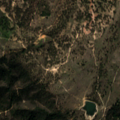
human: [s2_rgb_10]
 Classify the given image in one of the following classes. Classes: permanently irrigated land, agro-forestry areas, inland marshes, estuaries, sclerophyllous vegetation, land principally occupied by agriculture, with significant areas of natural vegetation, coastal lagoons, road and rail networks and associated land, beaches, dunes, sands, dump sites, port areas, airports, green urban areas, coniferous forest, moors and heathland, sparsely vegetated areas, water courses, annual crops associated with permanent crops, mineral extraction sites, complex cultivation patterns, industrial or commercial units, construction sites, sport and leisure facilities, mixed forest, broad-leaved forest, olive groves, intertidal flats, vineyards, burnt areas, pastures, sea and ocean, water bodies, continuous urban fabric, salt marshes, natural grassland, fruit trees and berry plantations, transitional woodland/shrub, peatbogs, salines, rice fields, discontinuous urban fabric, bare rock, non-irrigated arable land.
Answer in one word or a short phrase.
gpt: agro-forestry areas, broad-leaved forest, mixed forest